Question: is there a way to get a list (ideally XML or Json) of what pictures a specific user likes on Instagram?
I had a look at the Instagram APIs but there's nothing like this. This would be have the same informations I can see in the News => Following menu but not limited to few hours.

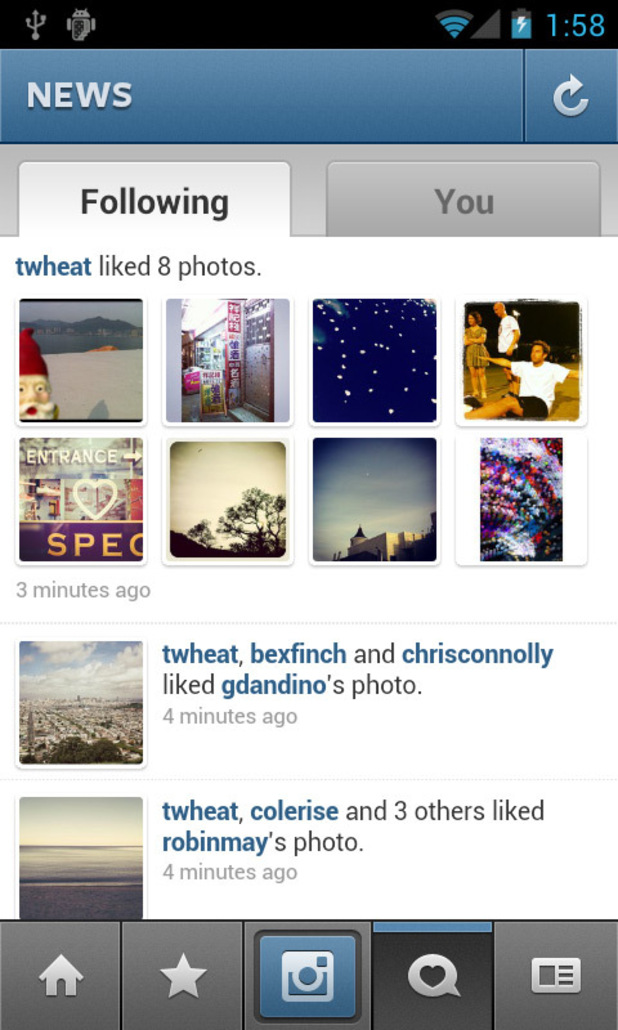
Answer: There is no public API for accessing other user's likes, you can only get logged-in user's likes using this endpoint: <URL>